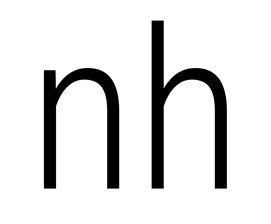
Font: Roboto_Condensed_Light